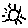
Label: sun